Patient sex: M
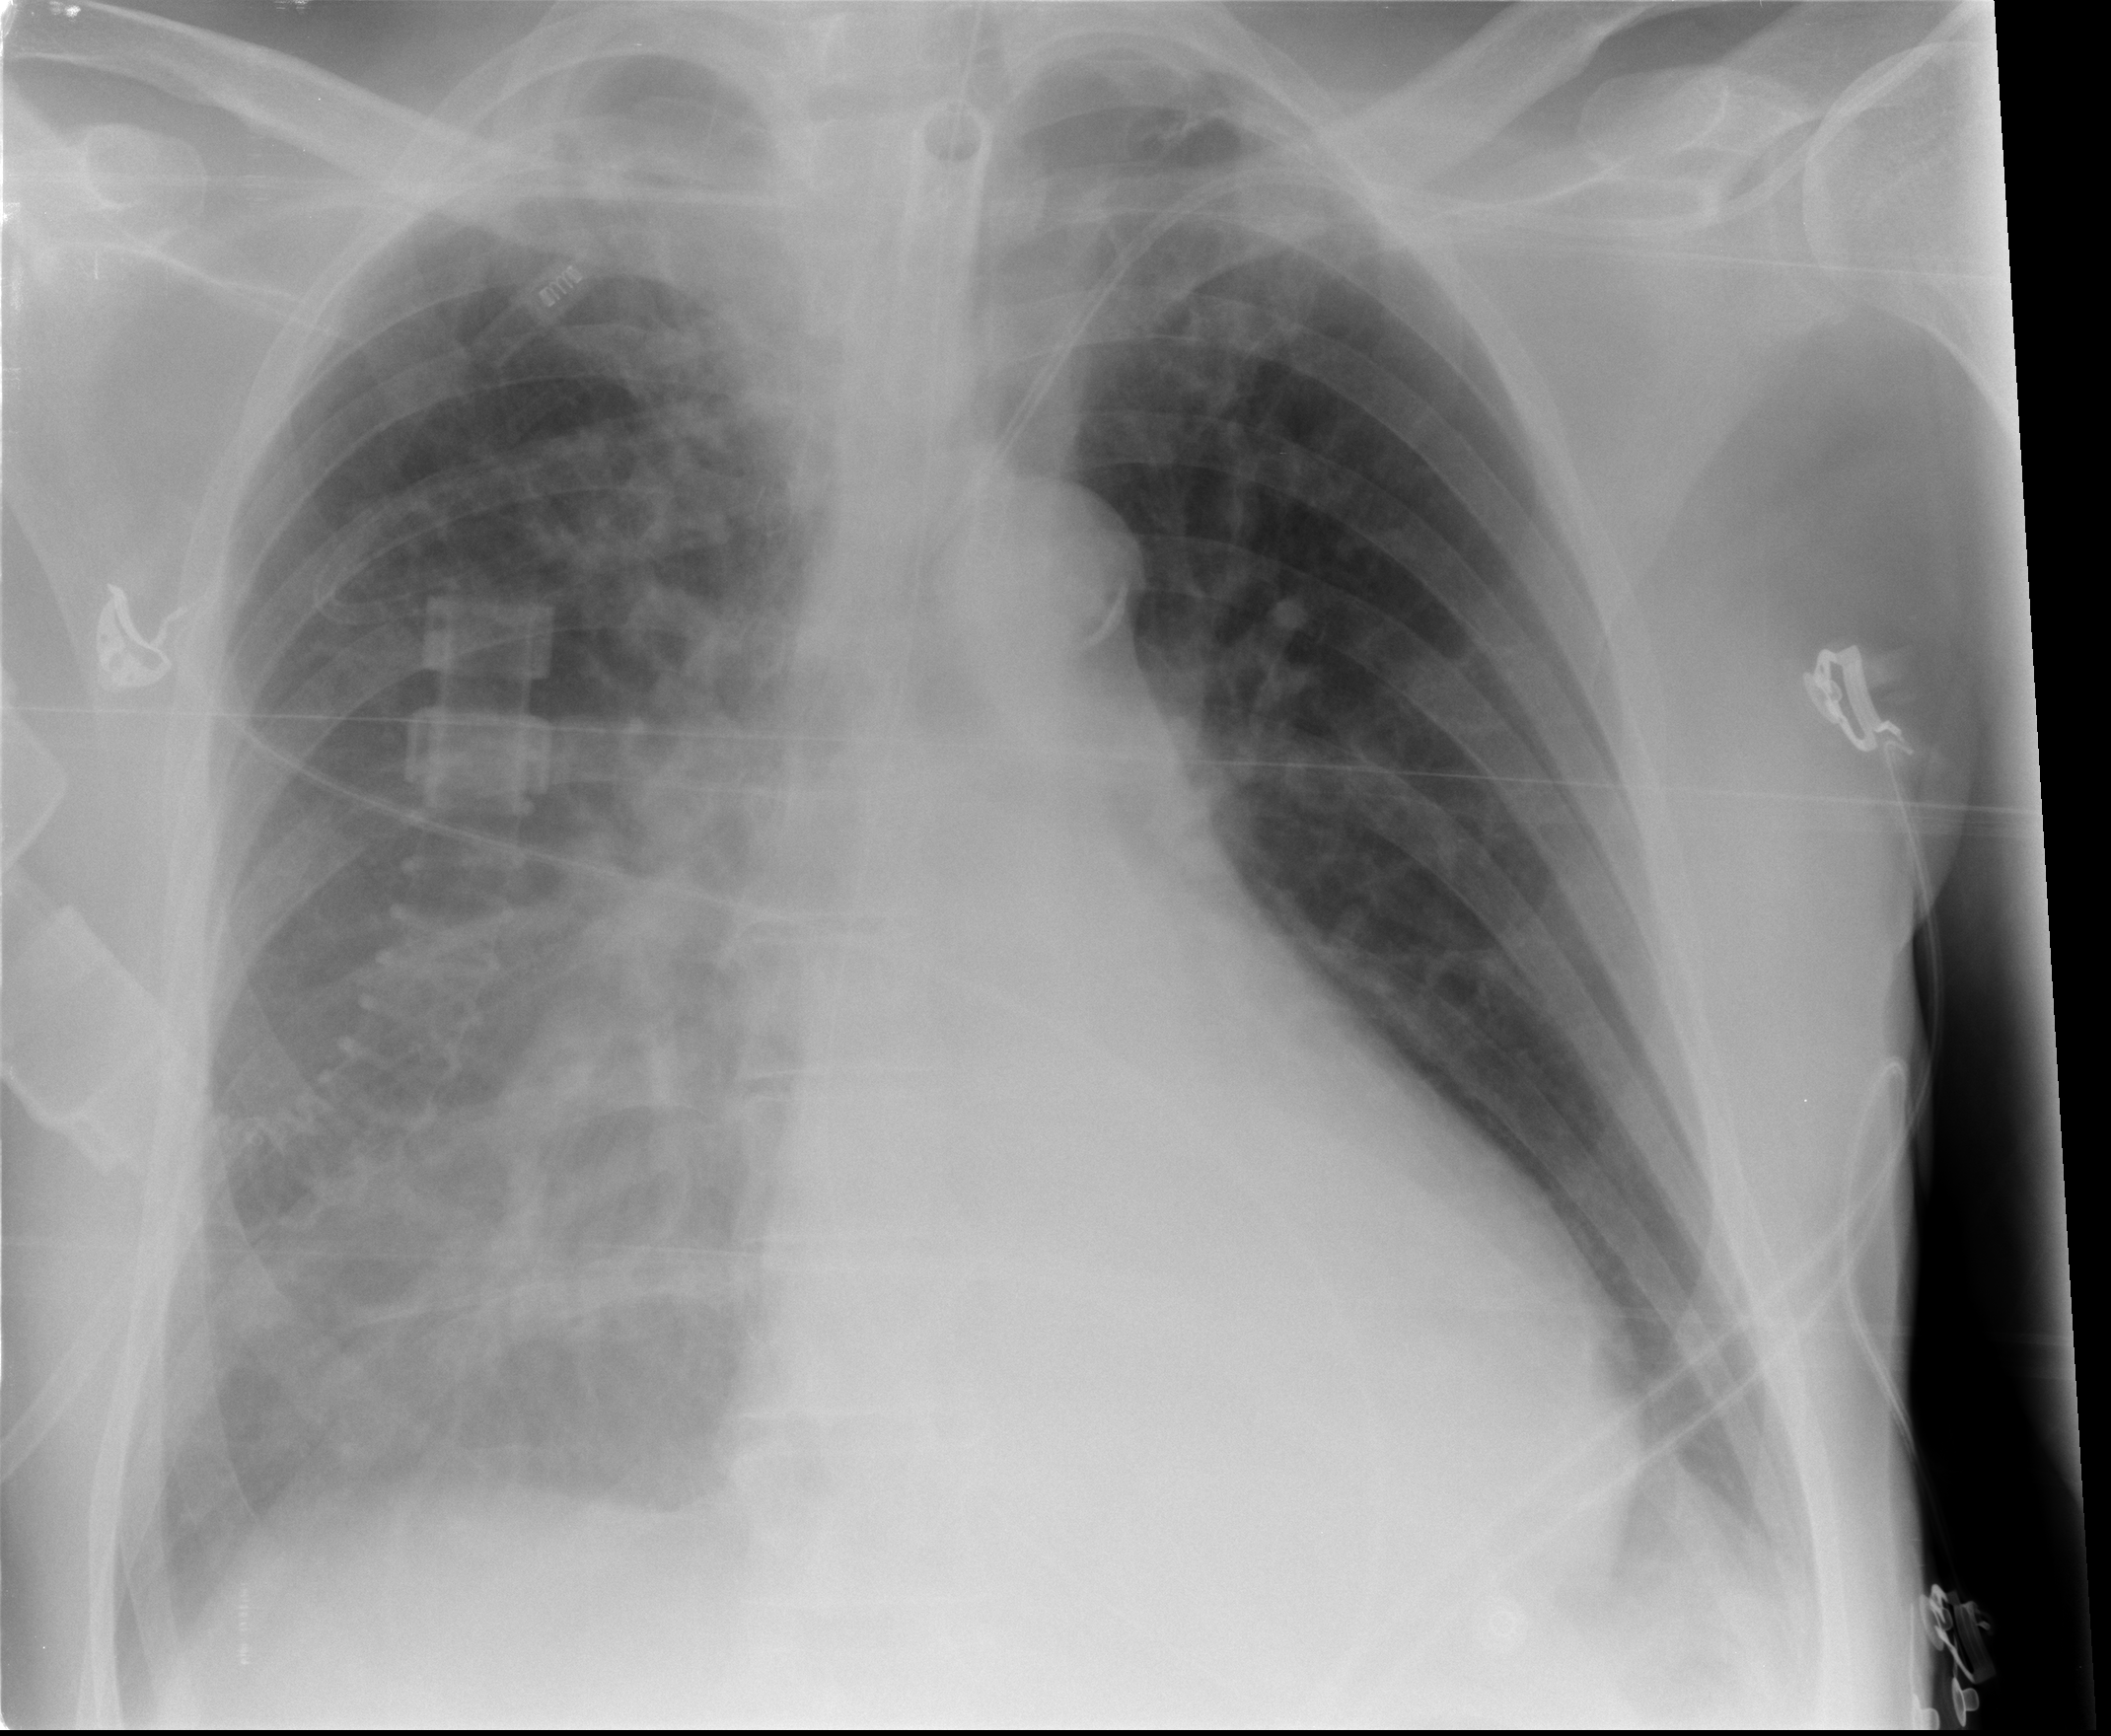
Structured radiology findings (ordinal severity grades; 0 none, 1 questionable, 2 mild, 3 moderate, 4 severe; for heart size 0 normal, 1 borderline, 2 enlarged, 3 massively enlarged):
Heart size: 0
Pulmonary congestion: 0
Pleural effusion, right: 3
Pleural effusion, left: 0
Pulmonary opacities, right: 2
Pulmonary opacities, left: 2
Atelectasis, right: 3
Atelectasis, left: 0